Question:
I'm trying to get a value from my firestore with flutter. I have the collection users and all of them has attributes like 'auth', 'email', 'nickname'.
I'm trying to get a function where I send the email of a user, the function loops through all the users and gives me back the nickname of the user that has that email.
any help please?
Update****************************************************
<URL>
So i got this out of a streamBuilder and my getNick function is this
<URL>
And this is the output
<URL>
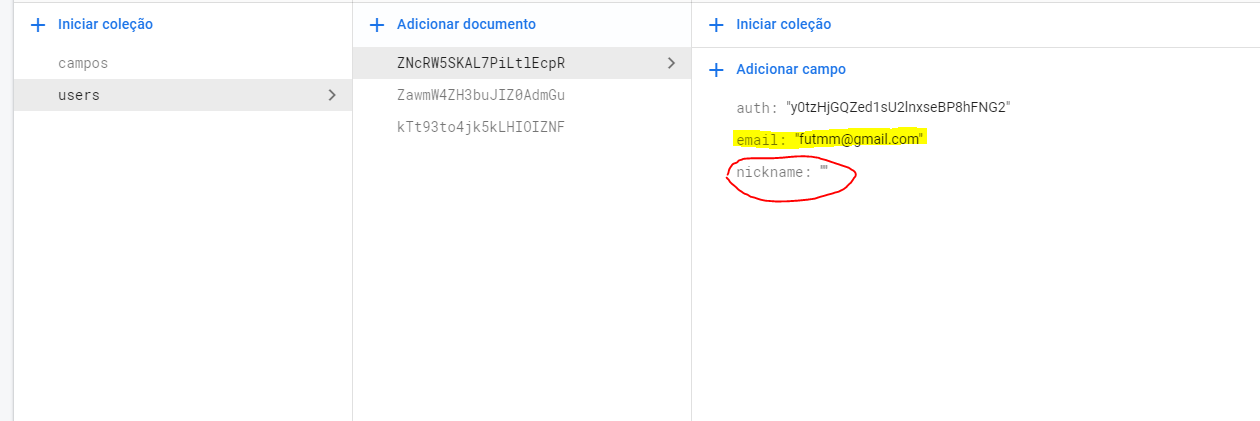
Answer: One of the handy features of firestore is that you don't need to loop through each document in a collection to get one with a particular value. This is because of how firestore is efficiently indexing your collections behind the scenes so that you can easily retrieve a single document or collection of documents according to some condition on what the document contains.
You can use the .where(field, isEqualTo: value) method on a collection reference to get a query, and then call the async method .getDocuments() on the filtered query and wait for firestore to give you the documents. You will only be billed for the one database read operation if you are just getting a single document that way.